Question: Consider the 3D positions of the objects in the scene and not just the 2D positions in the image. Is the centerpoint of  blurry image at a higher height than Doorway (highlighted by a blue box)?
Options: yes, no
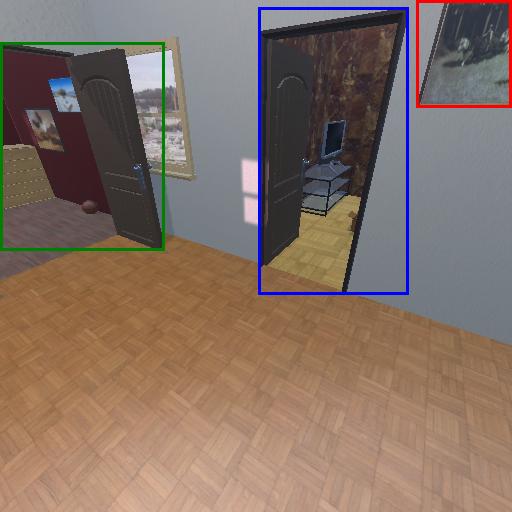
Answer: yes